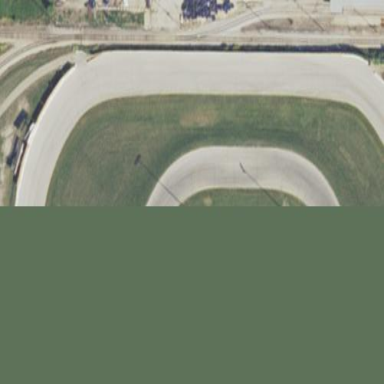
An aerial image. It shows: Motor sport raceway.